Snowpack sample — Rabbit Ears Pass, Jackson County, Colorado, USA (12/17/25, 1:08 PM MST)
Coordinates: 40.387, -106.625
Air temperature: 34 °F
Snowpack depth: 46 cm
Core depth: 20 cm
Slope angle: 6°, slope face: 165°
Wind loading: medium
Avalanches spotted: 0
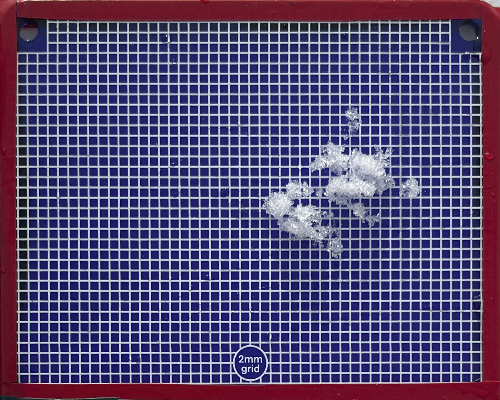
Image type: profile
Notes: No avalanches spotted nearby, although collected in a meadowy area with minimal risk on this face of the pass.